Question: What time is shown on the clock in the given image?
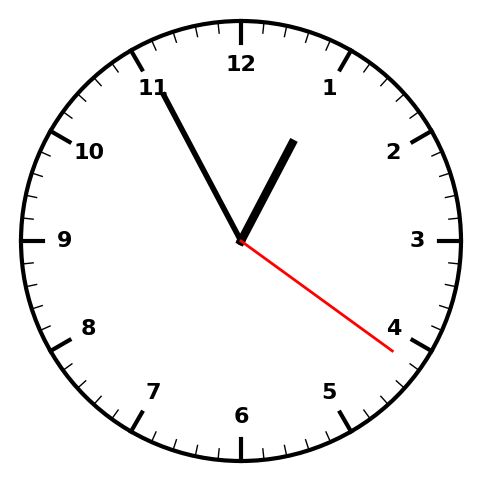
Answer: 12:55:21